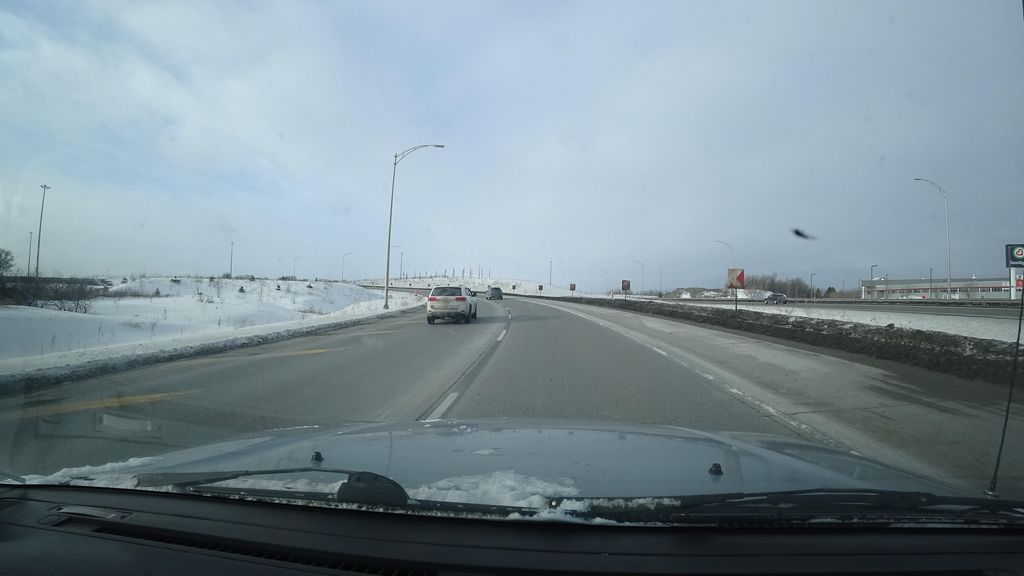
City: quebec_city